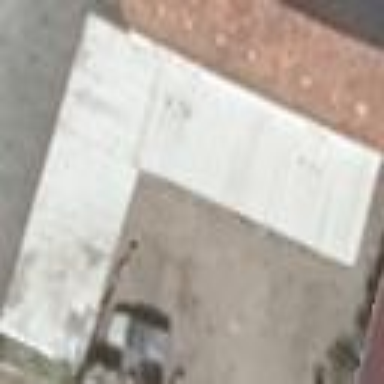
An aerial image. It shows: View of roof of building.